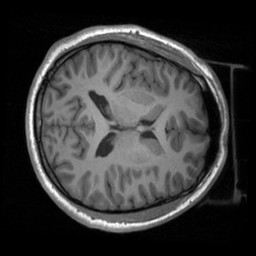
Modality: T1w
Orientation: axial
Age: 20
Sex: male
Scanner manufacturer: siemens
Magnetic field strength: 3 T
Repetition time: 1.9 s
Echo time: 0.00226 s